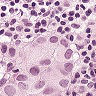
Metastatic tissue present: yes